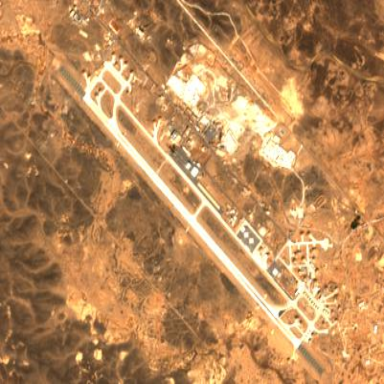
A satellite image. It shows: Military airfield located within larger aerodrome area.